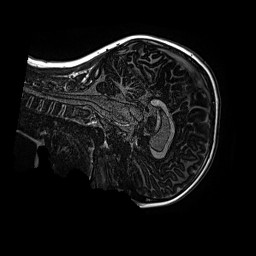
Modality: MP2RAGE
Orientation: sagittal
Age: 10
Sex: male
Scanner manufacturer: siemens
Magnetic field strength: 3 T
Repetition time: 4 s
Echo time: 0.00299 s